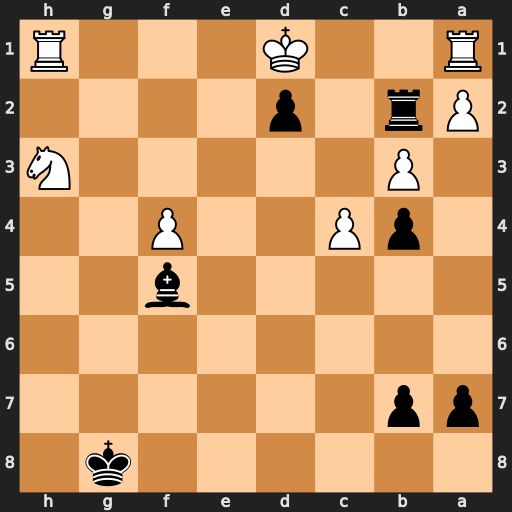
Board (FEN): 6k1/pp6/8/5b2/1pP2P2/1P5N/Pr1p4/R2K3R
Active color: b
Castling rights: -
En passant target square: -
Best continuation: Bg4#